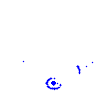
Particle: pion